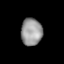
Tissue: lung
Cell type: Myeloid cells
Senescence score: 0.2406
Nuclear area (px): 562
Mean DAPI intensity: 152.811